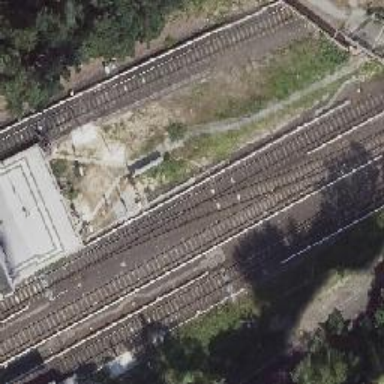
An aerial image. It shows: Siding service railway track for electrified light rail.